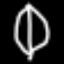
Label: leaf